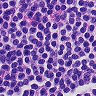
Metastatic tissue present: no